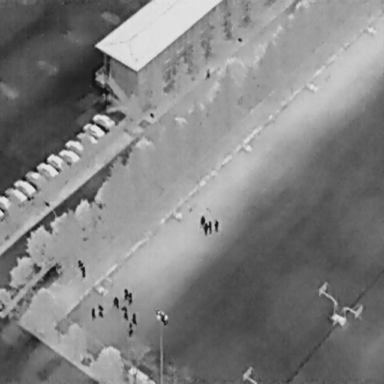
There are 13 People in the infrared image.